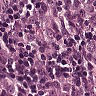
Metastatic tissue present: yes